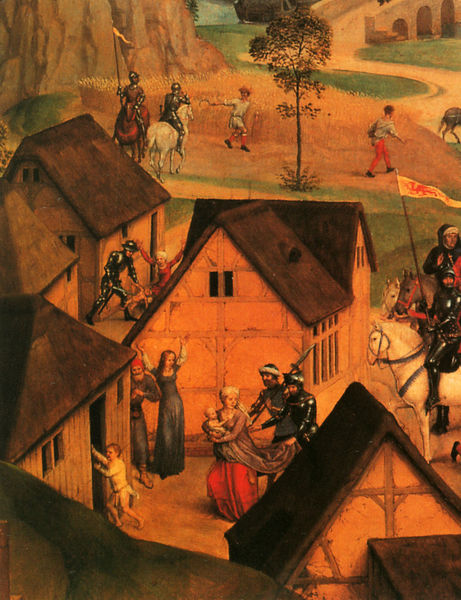
Titel: Szenen von dem Advent und des Triumphes von Christus (Die Sieben Freuden der Jungfrau)
Institution: München, Alte Pinakothek
Schlagwörter: baum, gemälde, fluss, ausschnitt, fenster, frau, dach, haus, mord, häuser, kind, mutter, kinder, pferde, reiter, fahne, dächer, angst, lanze, soldaten, bauer, strohdach, fliehen, ritter, fachwerk, sense, säugling, standarte, brüce, ge,älde, kindermord, dorf frauen, säuglichng